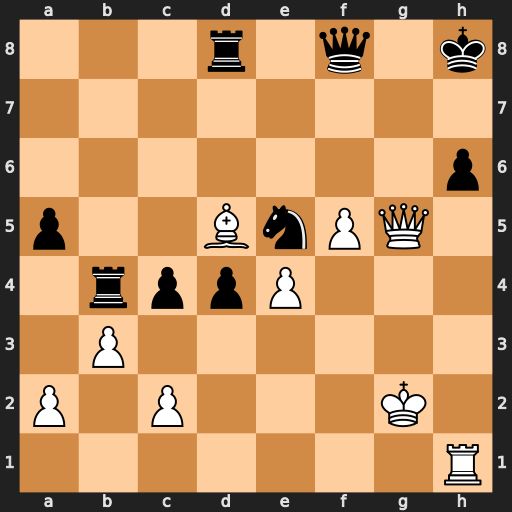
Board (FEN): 3r1q1k/8/7p/p2BnPQ1/1rppP3/1P6/P1P3K1/7R
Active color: w
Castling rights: -
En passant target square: -
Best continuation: Rxh6+ Qxh6 Qxh6#